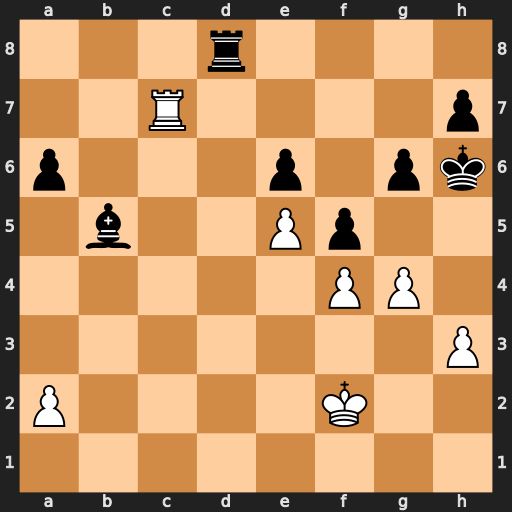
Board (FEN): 3r4/2R4p/p3p1pk/1b2Pp2/5PP1/7P/P4K2/8
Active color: w
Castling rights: -
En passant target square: -
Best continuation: g5+ Kh5 Rxh7#